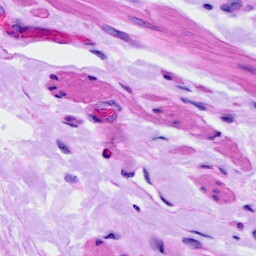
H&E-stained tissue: Ovarian